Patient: sex F, age 59
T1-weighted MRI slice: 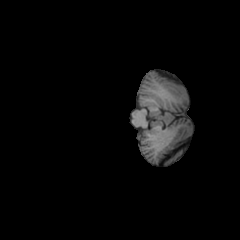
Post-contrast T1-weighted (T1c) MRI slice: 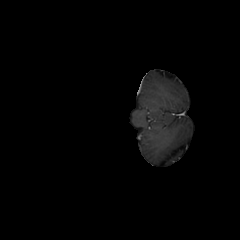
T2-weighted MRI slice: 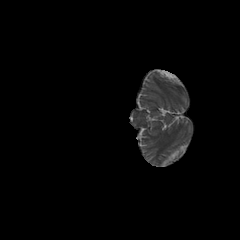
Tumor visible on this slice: no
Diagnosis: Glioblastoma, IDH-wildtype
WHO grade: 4